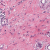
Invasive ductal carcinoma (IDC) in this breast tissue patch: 0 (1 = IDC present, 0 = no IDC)